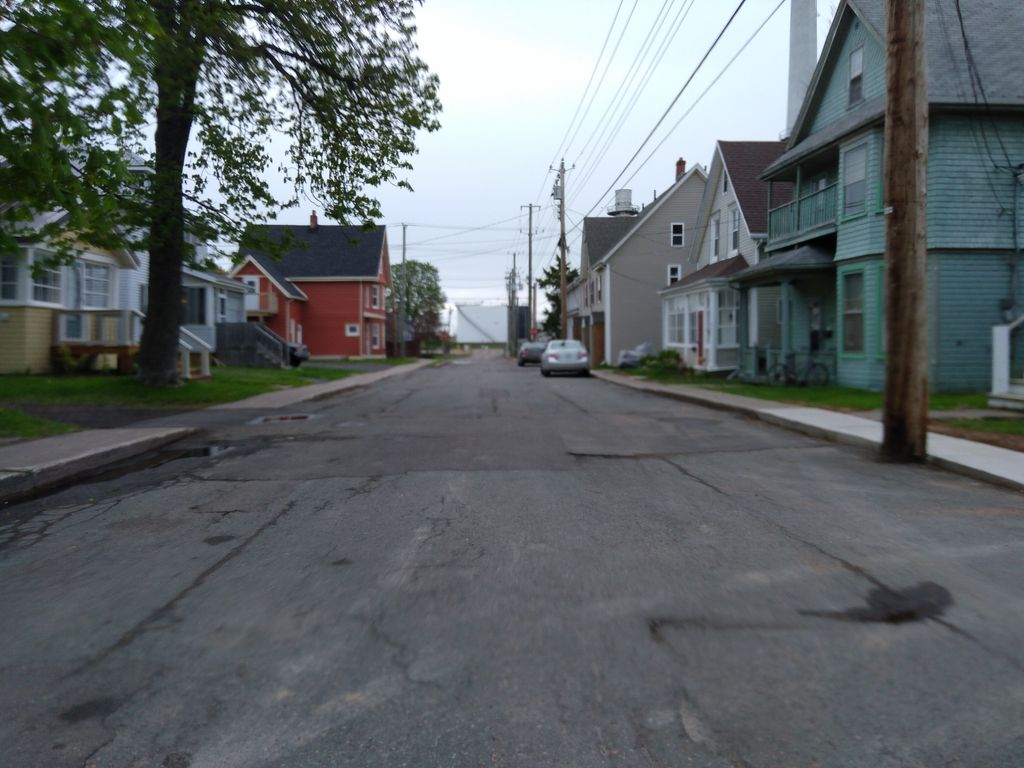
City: charlottetown